Question: I want my 'ListView' to look like a notepad, ie with a horizontal lines background pattern. Following the , I can extend 'TextView' and override its 'onDraw()' like this:
'''
r = new Rect();
for (int i = 0; i < getLineCount(); i++) {
int baseline = getLineBounds(i, r);
canvas.drawLine(r.left, baseline + 1, r.right, baseline + 1, paint);
}
super.onDraw(canvas);
'''
but when there are just a few elements in the list, there won't be enough lines to fill the page (actual result on the left, desired on the right):

So I tried an alternative approach: overriding 'ListView.onDraw()'. Unfortunately, there's no immediate way to compute the ('getScrollY()' always returns '0'), and above all, I must disable all caching and drawing optimizations, and this will definitely kill performance, other than not being scalable for large lists.
Finally, my row widgets are not plain text views. They are complex layouts, even if the main content is -sure- a 'TextView'. This means that inside the layout I can't call 'getLineBounds()' (a layout is not a text view), and in the text view I can't because the 'TextView' is smaller than the surrounding layout, so there will be gaps on the four sides.
How can I architect a solution to display my custom widgets and fill the entire window with horizontal lines? A naive approach would be to add dummy empty elements to the list as long as it fits all the available space, however this is a hack and there must be a better way of doing things. Using a background image is not an option, since the distance between lines must be customizable at runtime.
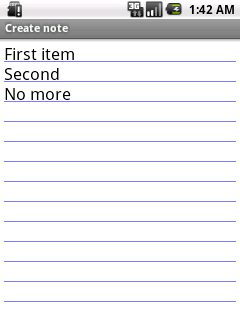
Answer: The code below is based on the simple example from your question, a custom 'TextView' that draws a line at the bottom(and with no dividers in the list). In this case I would make a custom 'ListView' and override the 'dispatchDraw' method like below:
'''
class CustomListView extends ListView {
private Paint mPaint = new Paint();
private Paint mPaintBackground = new Paint();
public CustomListView(Context context, AttributeSet attrs) {
super(context, attrs);
mPaint.setColor(Color.RED);
mPaintBackground.setColor(Color.CYAN);
}
@Override
protected void dispatchDraw(Canvas canvas) {
super.dispatchDraw(canvas);
// ListView's height
final int currentHeight = getMeasuredHeight();
// this will let you know the status for the ListView, fitting/not
// fitting content
final int scrolledHeight = computeVerticalScrollRange();
if (scrolledHeight >= currentHeight || scrolledHeight == 0) {
// there is no need to draw something(for simplicity I assumed that
// if the adapter has no items i wouldn't draw something on the
// screen. If you still do want the lines then pick a decent value
// to simulate a row's height and draw them until you hit the
// ListView's getMeasuredHeight)
return;
} else {
// get the last drawn child
final View lastChild = getChildAt(getChildCount() - 1);
// values used to know where to start drawing lines
final int lastChildBottom = lastChild.getBottom();
// last child's height(use this to determine an appropriate value
// for the row height)
final int lastChildHeight = lastChild.getMeasuredHeight();
// determine the number of lines required to fill the ListView
final int nrOfLines = (currentHeight - lastChildBottom)
/ lastChildHeight;
// I used this to simulate a special color for the ListView's row background
Rect r = new Rect(0, lastChildBottom, getMeasuredWidth(),
getMeasuredHeight());
canvas.drawRect(r, mPaintBackground);
for (int i = 0; i < nrOfLines; i++) {
canvas.drawLine(0, lastChildBottom + (i + 1) * lastChildHeight,
getMeasuredWidth(), lastChildBottom + (i + 1)
* lastChildHeight, mPaint);
}
}
}
}
'''
See if you can use the code above and adapt it to your own needs.